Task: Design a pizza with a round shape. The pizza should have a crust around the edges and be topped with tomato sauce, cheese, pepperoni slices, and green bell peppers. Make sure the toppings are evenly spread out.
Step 41:
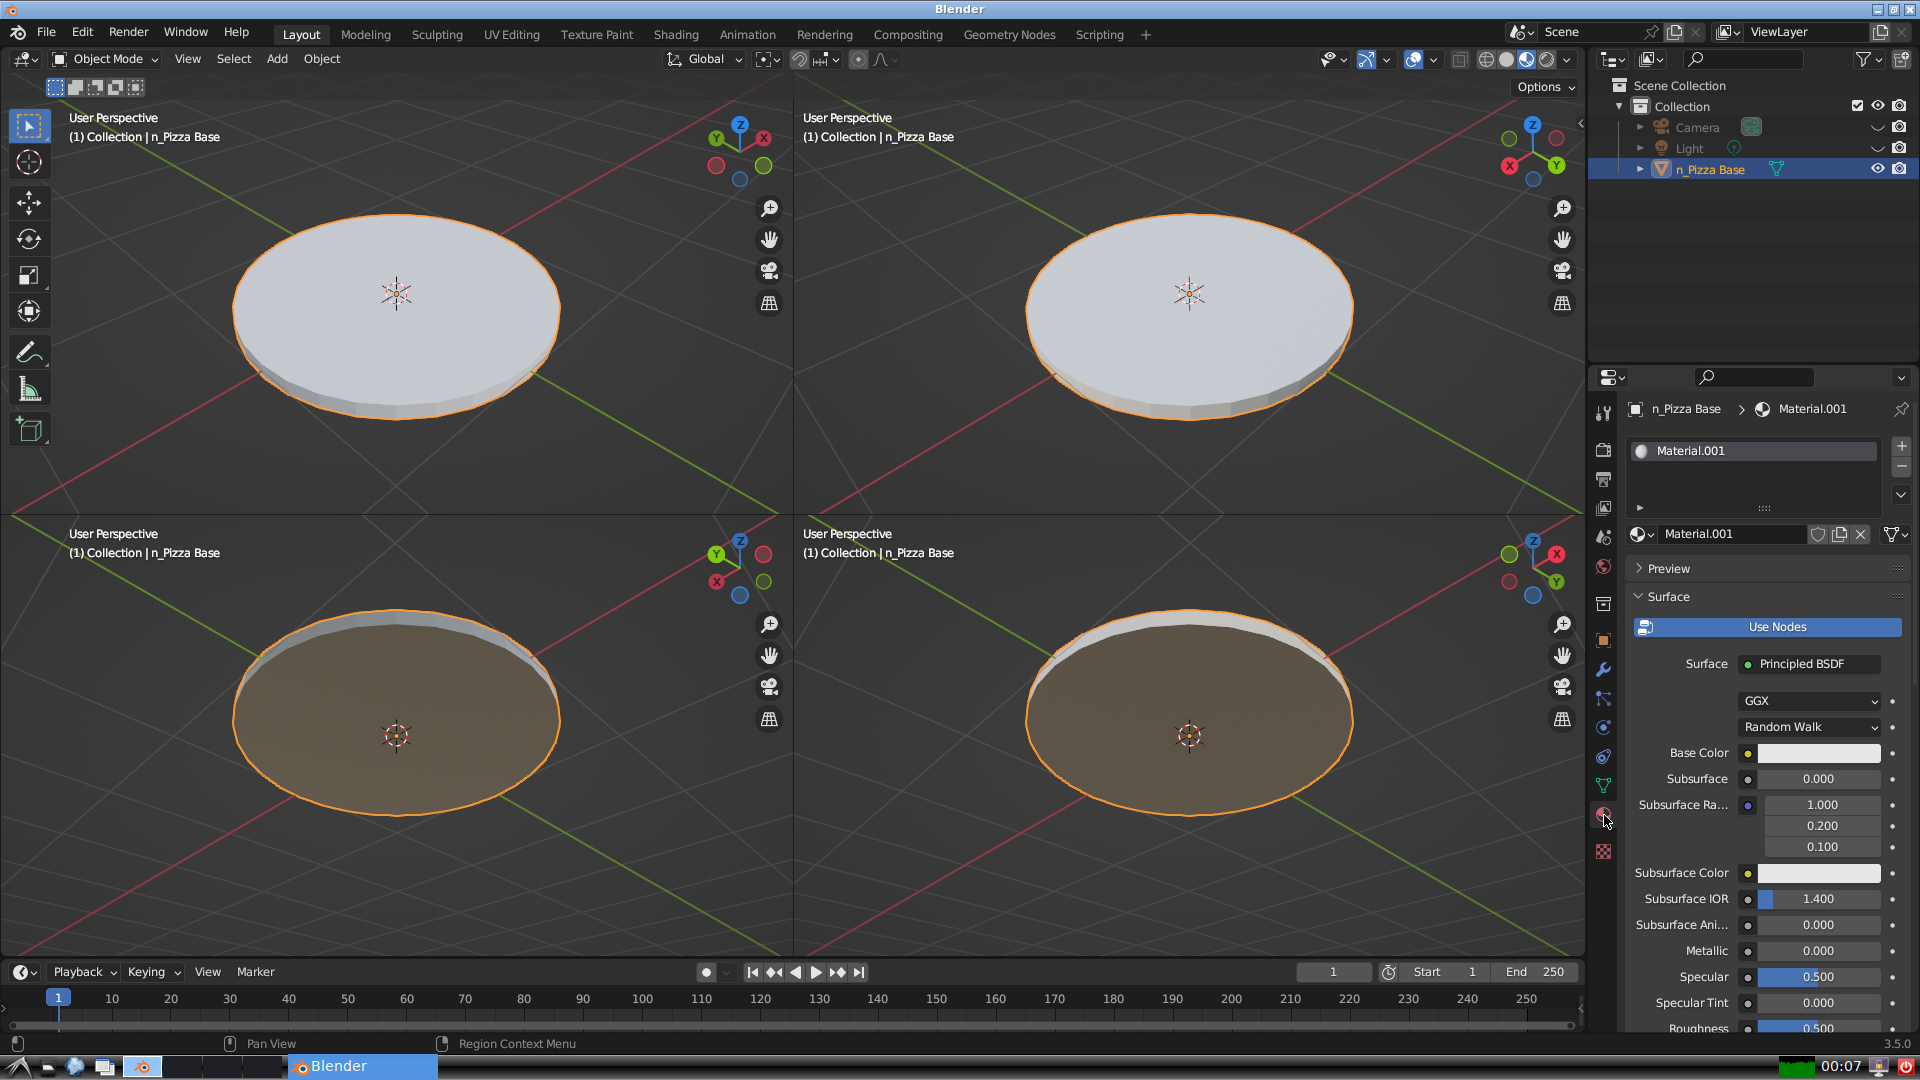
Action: {"mouse_move": [1706, 531]}